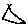
Label: triangle